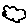
Label: cloud